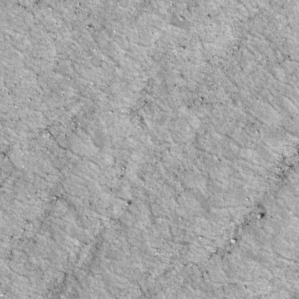
Label: non_frost